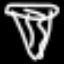
Label: diamond